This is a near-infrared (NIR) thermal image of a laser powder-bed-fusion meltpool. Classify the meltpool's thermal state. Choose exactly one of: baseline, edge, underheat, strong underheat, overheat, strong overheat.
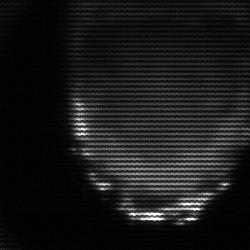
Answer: edge